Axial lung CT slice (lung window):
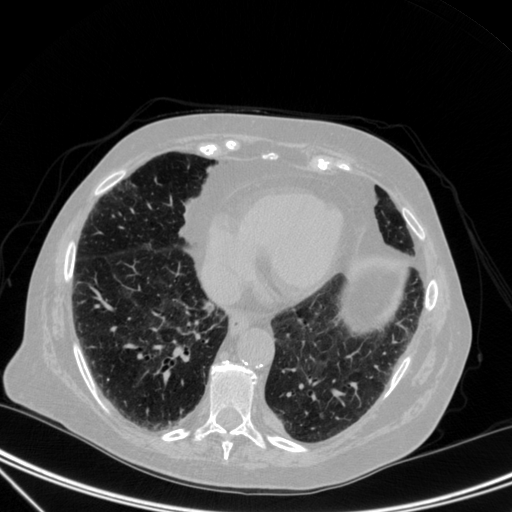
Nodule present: no